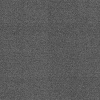
Atmospheric dust classification: dusty